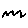
Label: zigzag